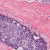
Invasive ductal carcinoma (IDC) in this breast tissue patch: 0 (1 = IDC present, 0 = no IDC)